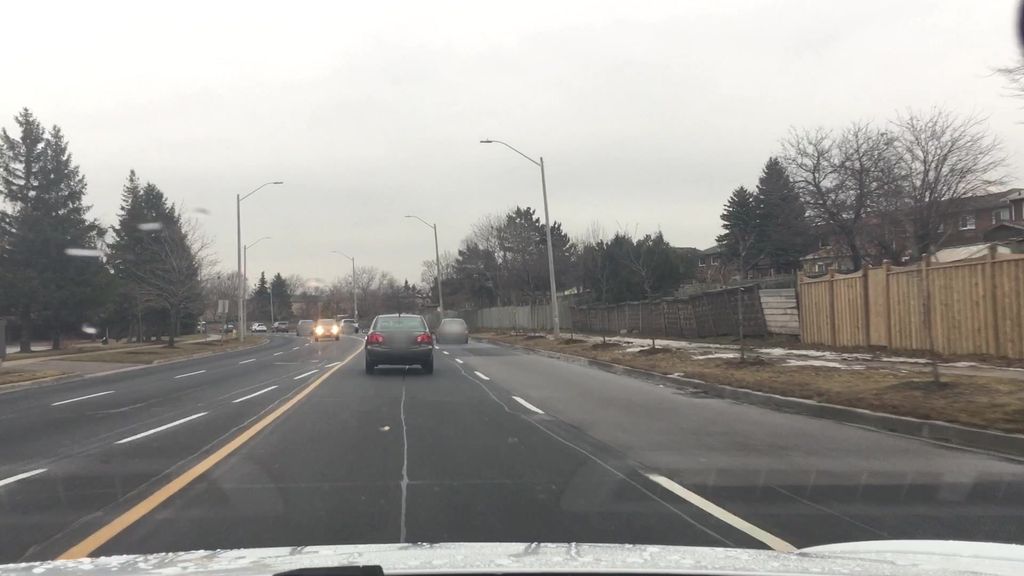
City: toronto